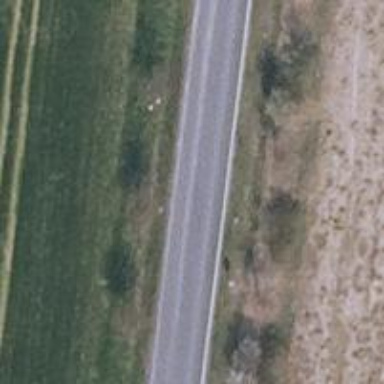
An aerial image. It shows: Secondary road with asphalt surface.